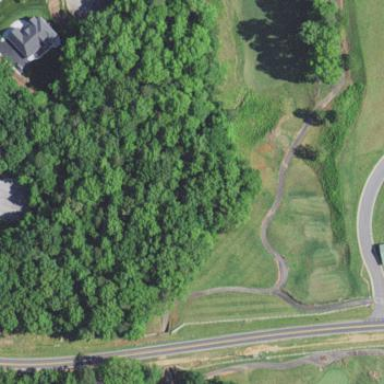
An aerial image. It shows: Area with grass used as rough in golf course.